Field crop: tomato
Growth stage: 2
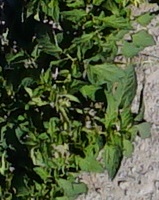
Species: tomato